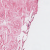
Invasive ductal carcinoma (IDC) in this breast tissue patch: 0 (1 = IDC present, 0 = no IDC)